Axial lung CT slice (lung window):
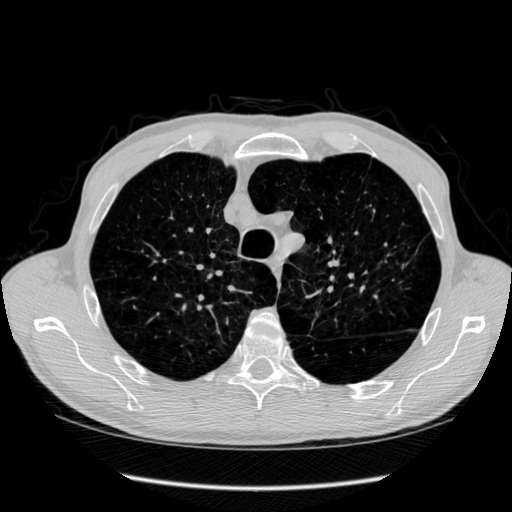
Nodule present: no